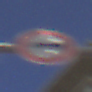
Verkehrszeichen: VerbotLastkraftwagenMitAnhaenger
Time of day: MorningAfternoon
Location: Outdoor (Urban)
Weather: PartlyCloudy
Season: NotSpecified
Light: Natural